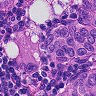
Metastatic tissue present: yes